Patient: sex F, age 58
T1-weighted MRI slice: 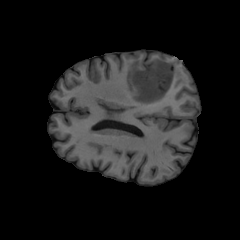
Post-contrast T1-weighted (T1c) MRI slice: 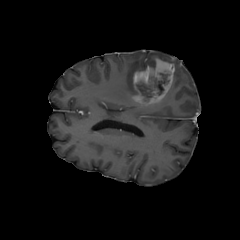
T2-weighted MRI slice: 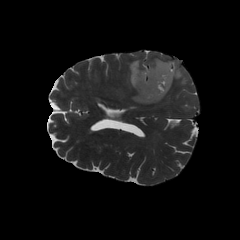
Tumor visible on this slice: yes
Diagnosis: Glioblastoma, IDH-wildtype
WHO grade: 4